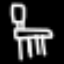
Label: chair